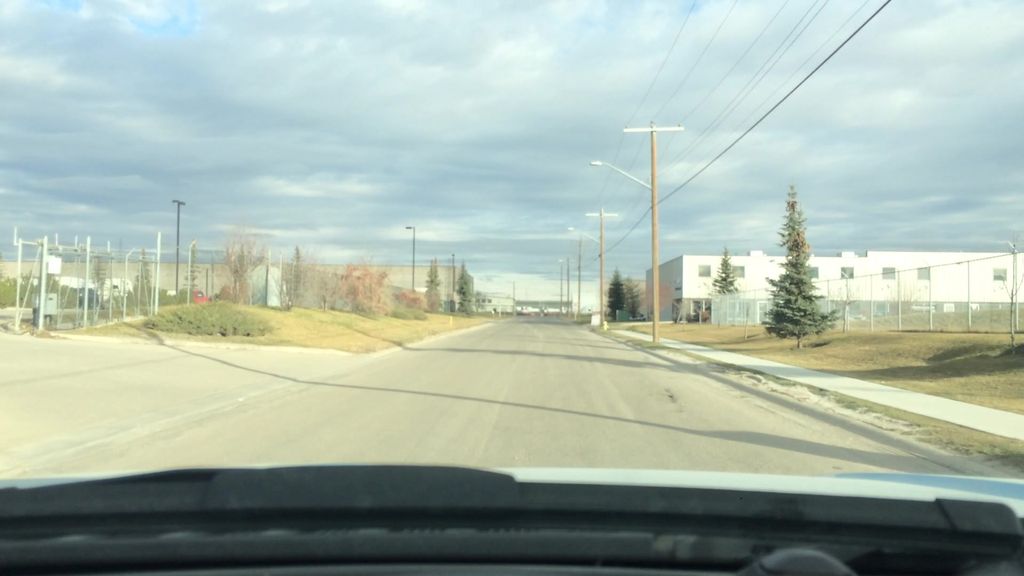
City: calgary